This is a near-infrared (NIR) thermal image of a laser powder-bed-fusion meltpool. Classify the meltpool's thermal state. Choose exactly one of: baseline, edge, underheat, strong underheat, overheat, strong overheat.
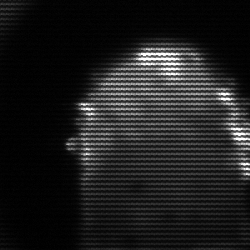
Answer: baseline